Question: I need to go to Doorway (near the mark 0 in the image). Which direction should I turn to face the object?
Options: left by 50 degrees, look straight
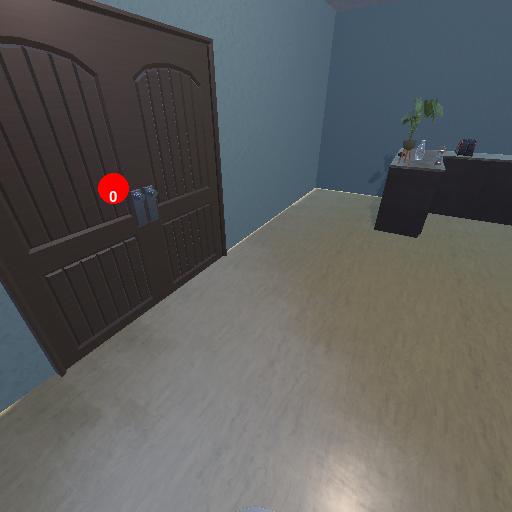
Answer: left by 50 degrees